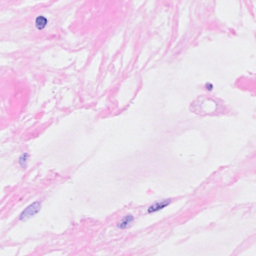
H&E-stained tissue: Breast